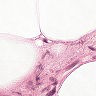
Metastatic tissue present: no